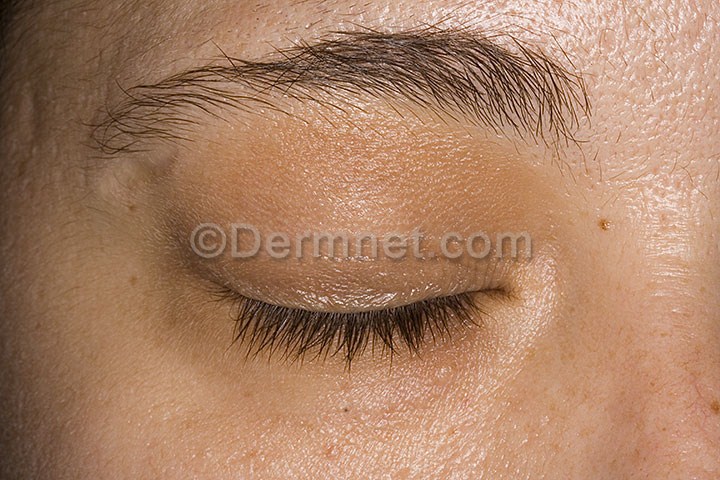
Disease: Systemic Disease